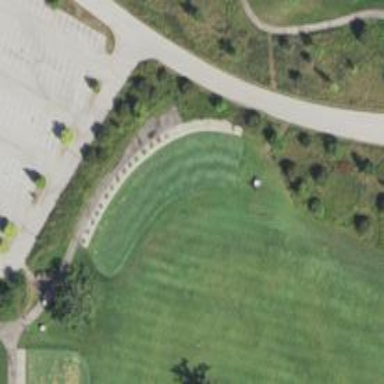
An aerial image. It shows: Pathway for golfing.